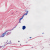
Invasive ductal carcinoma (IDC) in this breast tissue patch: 0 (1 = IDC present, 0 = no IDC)